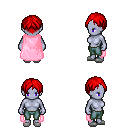
a pixel art fantasy rpg character, female body template, dark elf, purple skin, pink cape, teal pants, red parted hairstyle, white slippers, four views (front, back, left, right), 2x2 character sprite sheet, small pixel art, hard edges, no anti-aliasing